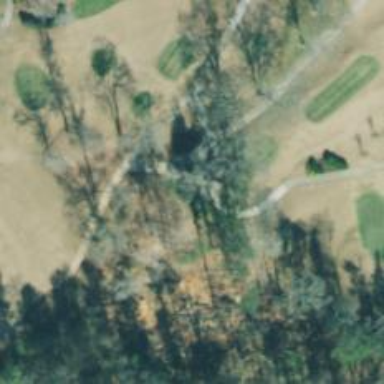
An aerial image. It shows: Pathway for golfing.